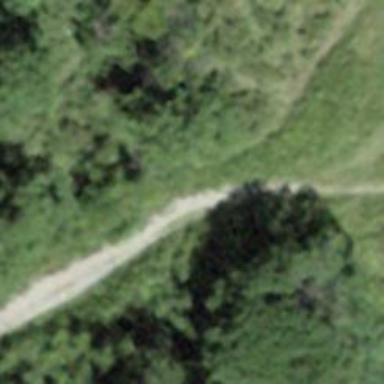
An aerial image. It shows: Dirt track road.